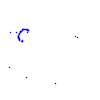
Particle: proton